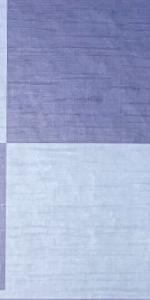
Label: Empty